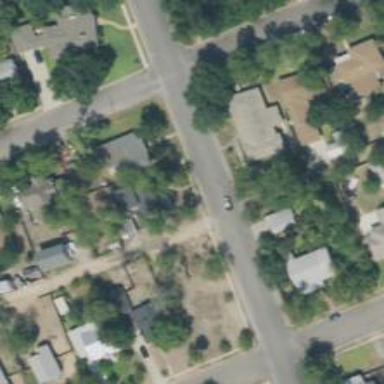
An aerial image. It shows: Alley classified as service road.